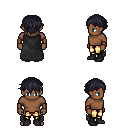
a pixel art fantasy rpg character, male body template, human, dark skin, black cape, gold greaves, raven short bangs hairstyle, leather bracers, black shoes, four views (front, back, left, right), 2x2 character sprite sheet, small pixel art, hard edges, no anti-aliasing